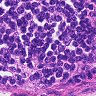
Metastatic tissue present: no